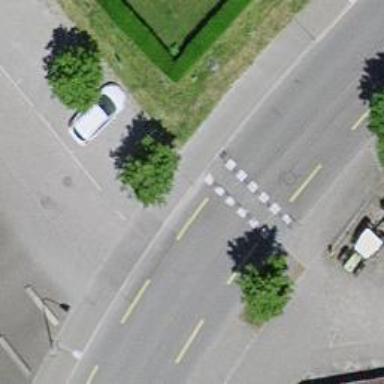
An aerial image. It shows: Traffic hump for calming the traffic.